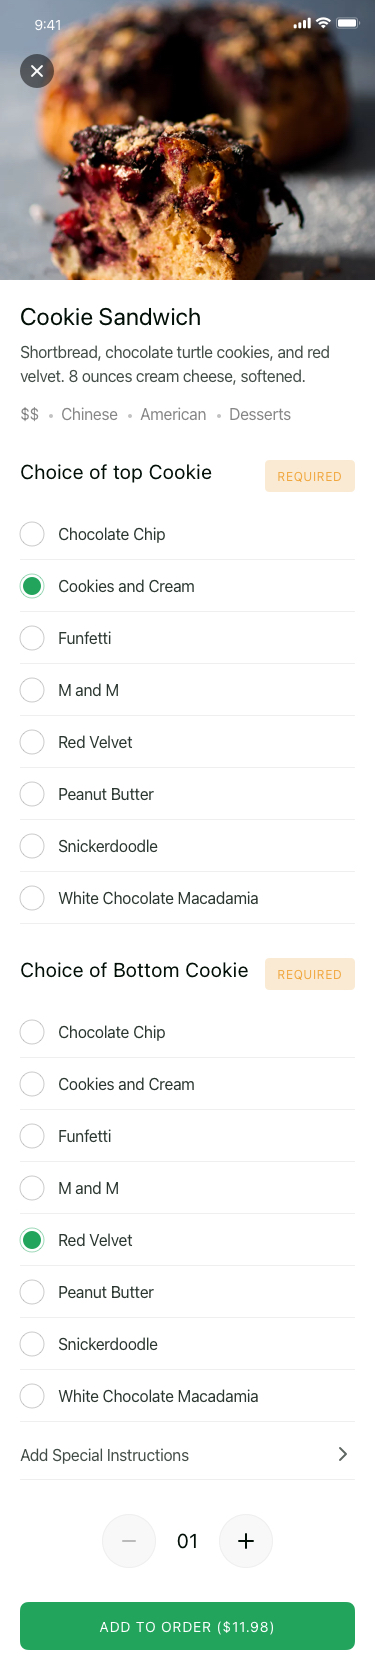
Text in this UI design:
Cookie Sandwich
Shortbread, chocolate turtle cookies, and red velvet. 8 ounces cream cheese, softened.
$$
Chinese
American
Desserts
Choice of top Cookie
Required
Choice of Bottom Cookie
Required
Add Special Instructions
01